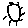
Label: sun